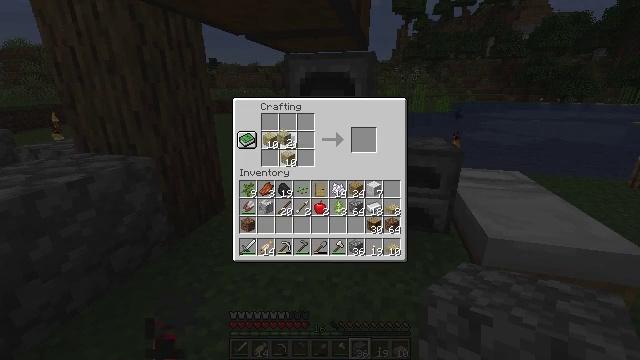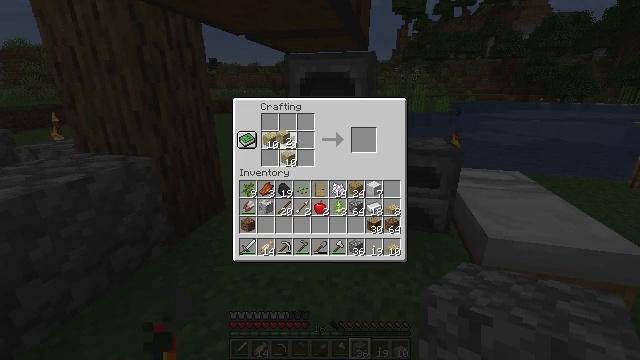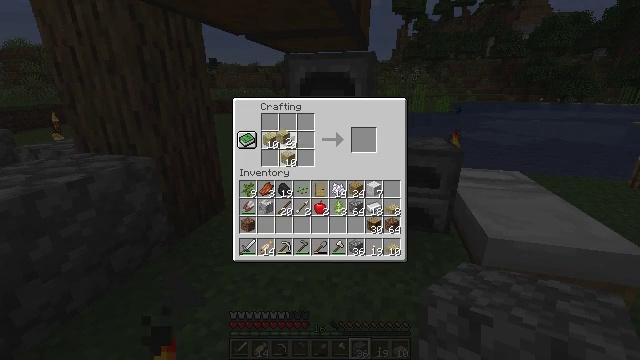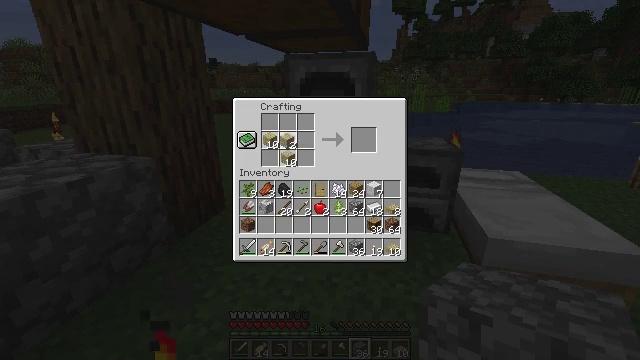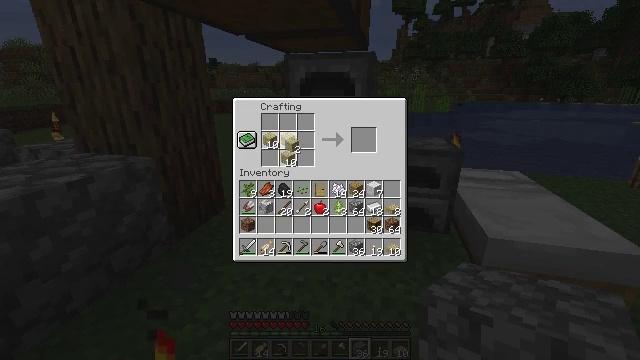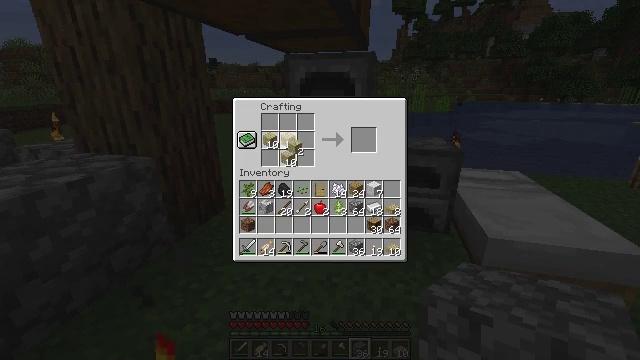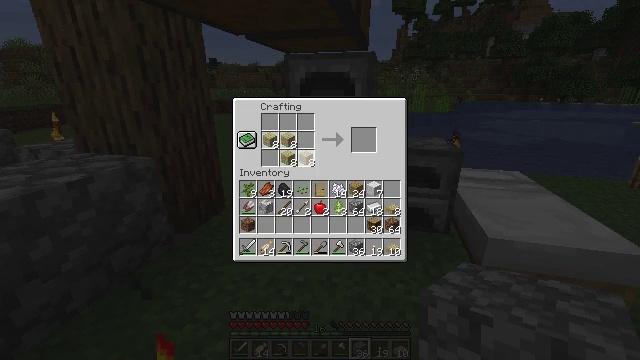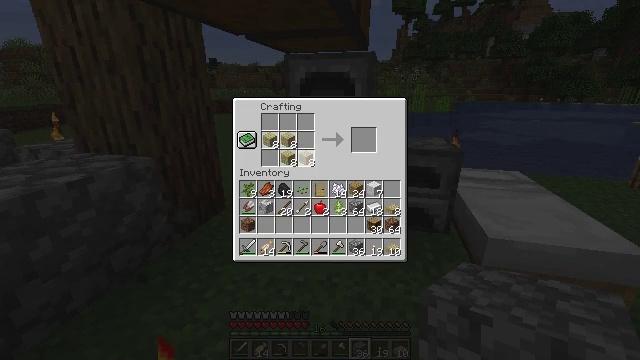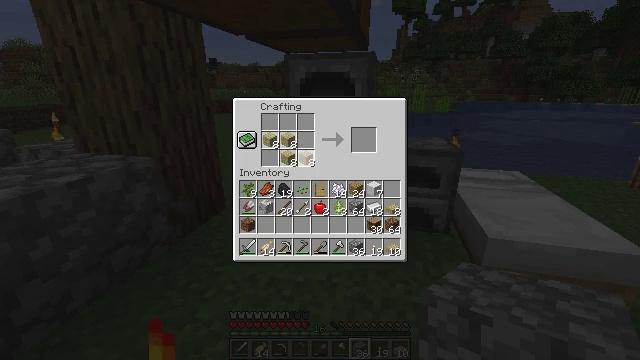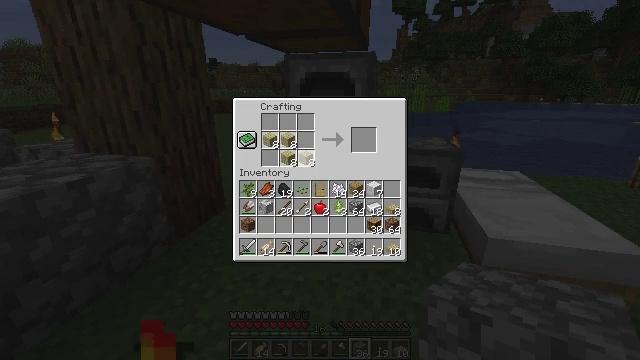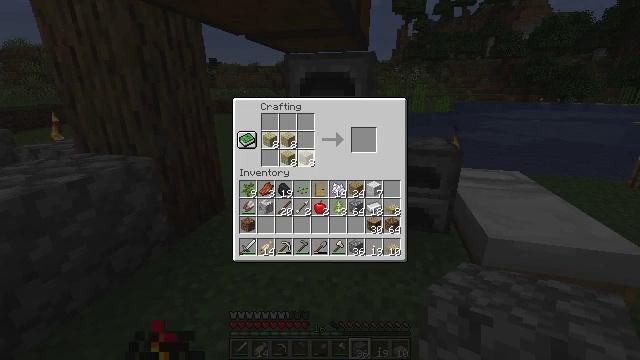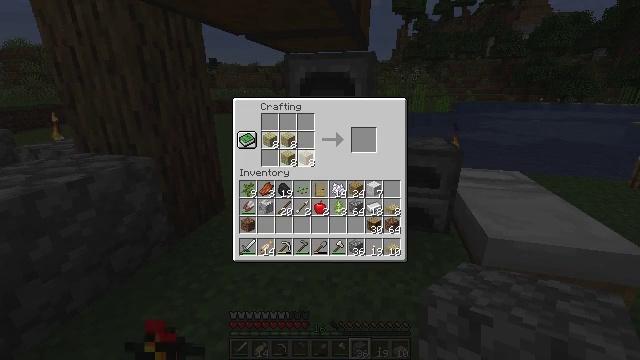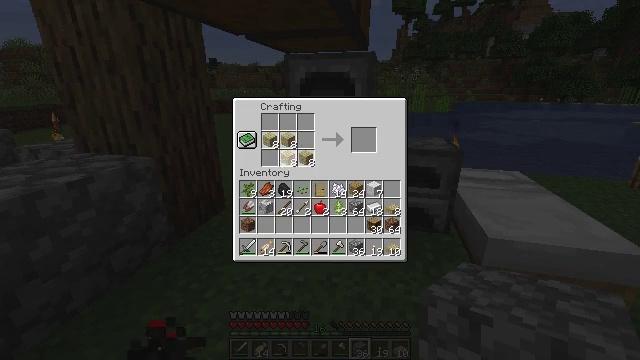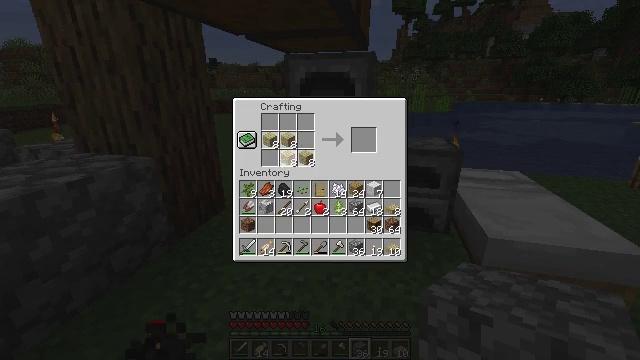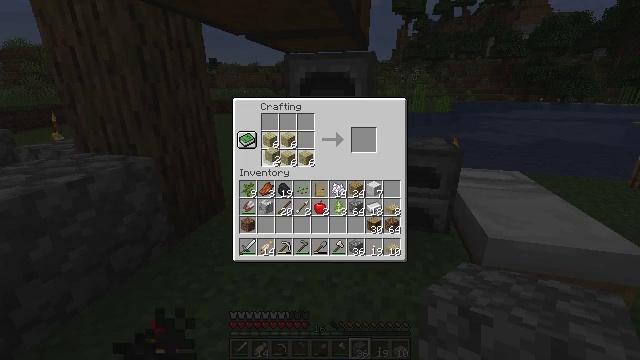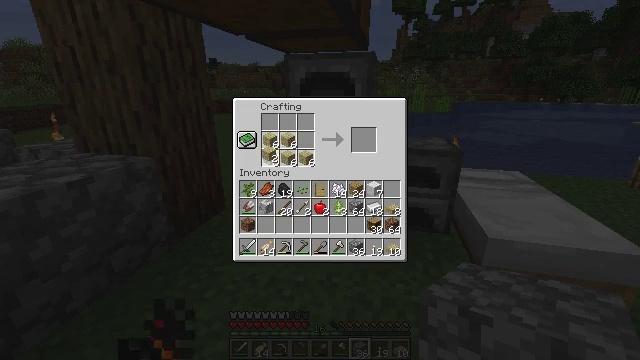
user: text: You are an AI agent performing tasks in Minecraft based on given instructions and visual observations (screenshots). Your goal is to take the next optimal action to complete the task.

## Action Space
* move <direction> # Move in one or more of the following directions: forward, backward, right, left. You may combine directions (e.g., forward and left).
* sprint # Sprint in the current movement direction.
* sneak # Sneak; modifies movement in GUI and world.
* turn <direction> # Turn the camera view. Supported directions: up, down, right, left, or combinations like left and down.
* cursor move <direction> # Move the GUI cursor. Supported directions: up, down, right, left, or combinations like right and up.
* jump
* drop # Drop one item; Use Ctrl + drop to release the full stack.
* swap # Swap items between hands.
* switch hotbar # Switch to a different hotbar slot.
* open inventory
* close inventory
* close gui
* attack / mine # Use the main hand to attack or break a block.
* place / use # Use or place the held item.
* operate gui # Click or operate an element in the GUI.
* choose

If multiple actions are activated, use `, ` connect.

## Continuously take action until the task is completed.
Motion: motion action
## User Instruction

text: Craft birch stairs with birch planks.
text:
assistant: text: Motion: operate gui
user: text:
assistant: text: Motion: operate gui
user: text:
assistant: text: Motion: operate gui
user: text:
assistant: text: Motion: operate gui
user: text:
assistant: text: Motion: operate gui
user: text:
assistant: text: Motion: operate gui
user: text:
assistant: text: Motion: operate gui
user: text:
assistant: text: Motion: operate gui
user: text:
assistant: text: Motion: operate gui
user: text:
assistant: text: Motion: operate gui
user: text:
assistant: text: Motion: operate gui
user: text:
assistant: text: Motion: cursor move left, operate gui
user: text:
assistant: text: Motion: cursor move left, operate gui
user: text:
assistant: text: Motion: cursor move left, operate gui
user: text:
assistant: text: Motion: operate gui
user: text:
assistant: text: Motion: operate gui
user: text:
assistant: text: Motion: operate gui
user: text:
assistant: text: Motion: cursor move up, operate gui
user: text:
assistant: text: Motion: cursor move up, operate gui
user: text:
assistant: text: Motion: operate gui
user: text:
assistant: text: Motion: operate gui
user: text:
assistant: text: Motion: operate gui
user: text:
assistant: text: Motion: operate gui
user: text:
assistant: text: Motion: no_op
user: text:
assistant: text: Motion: no_op
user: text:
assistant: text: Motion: no_op
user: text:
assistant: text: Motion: cursor move right and down
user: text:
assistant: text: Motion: cursor move right and down
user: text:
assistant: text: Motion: cursor move right
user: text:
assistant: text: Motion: cursor move right